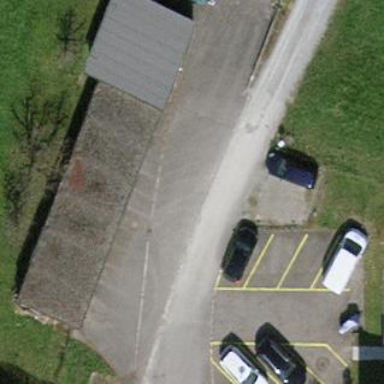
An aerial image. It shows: Group of garages.